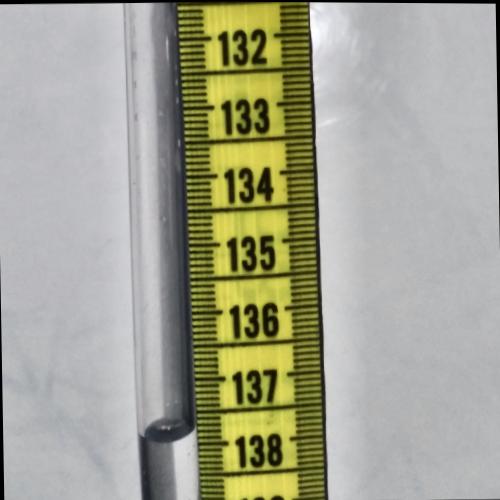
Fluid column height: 137.8 cm